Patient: sex M, age 65
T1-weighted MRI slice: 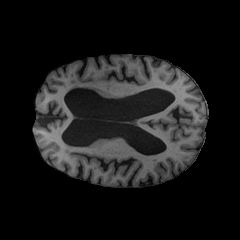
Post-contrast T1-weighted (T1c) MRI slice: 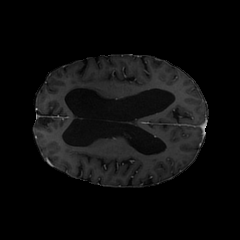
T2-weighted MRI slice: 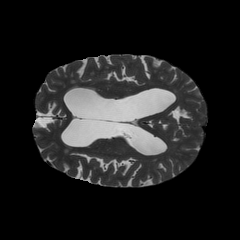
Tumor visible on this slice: no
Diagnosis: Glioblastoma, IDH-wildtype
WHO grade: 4